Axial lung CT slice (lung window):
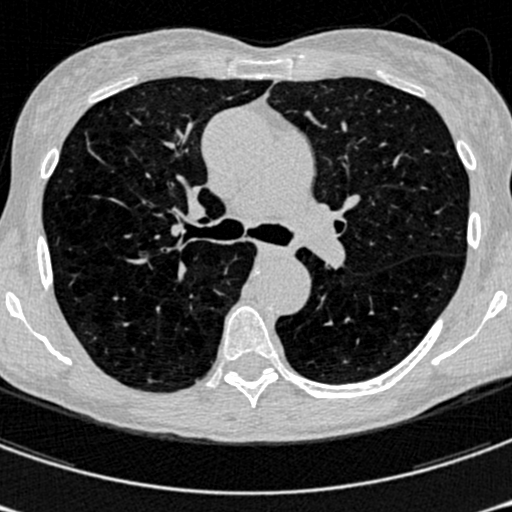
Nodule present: no